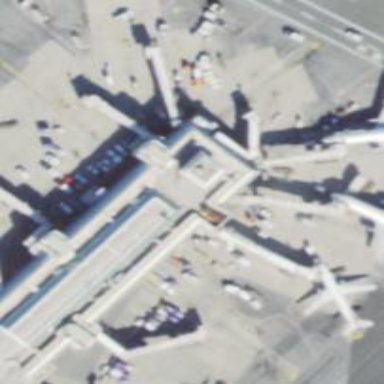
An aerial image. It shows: Airport gate.